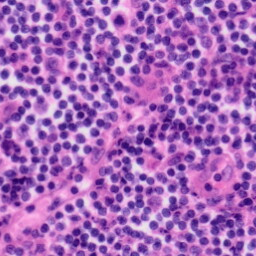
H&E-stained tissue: Tonsil